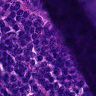
Metastatic tissue present: no